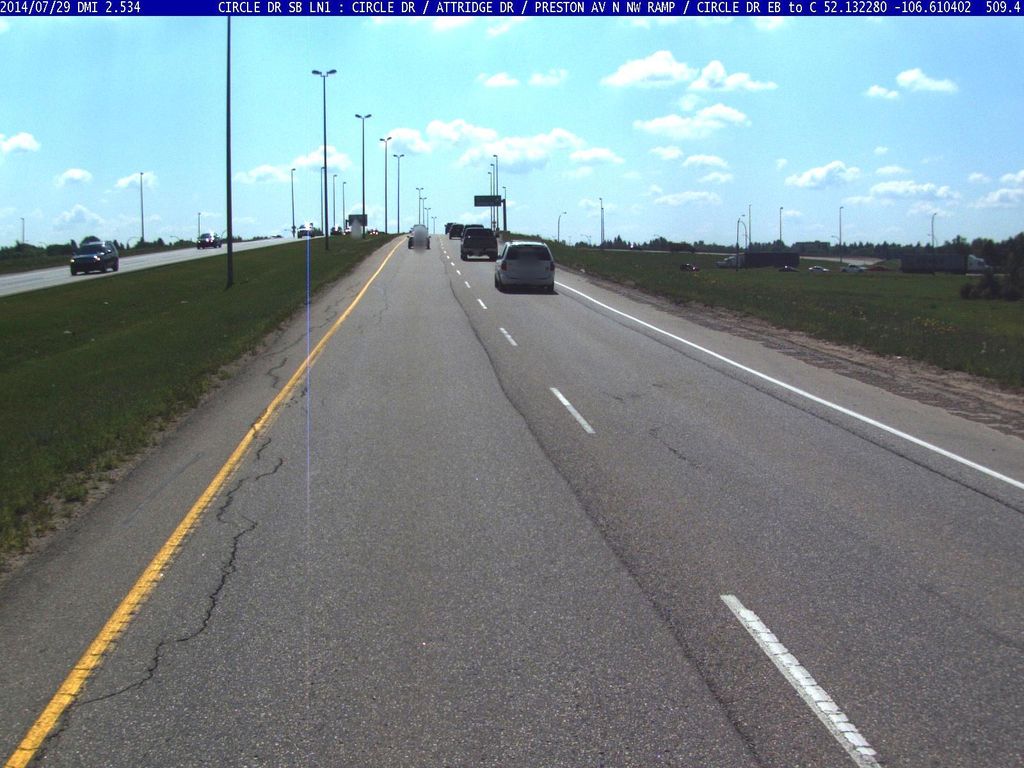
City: saskatoon